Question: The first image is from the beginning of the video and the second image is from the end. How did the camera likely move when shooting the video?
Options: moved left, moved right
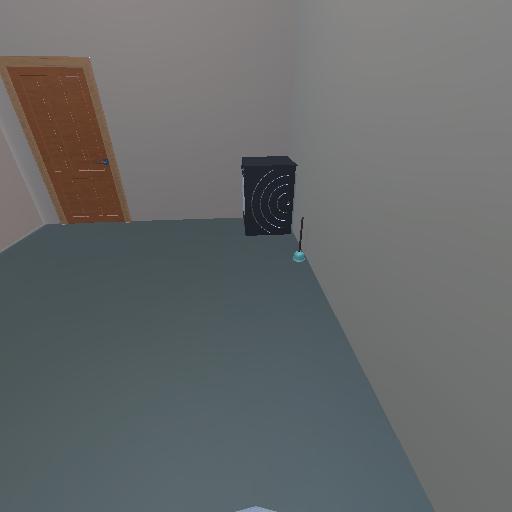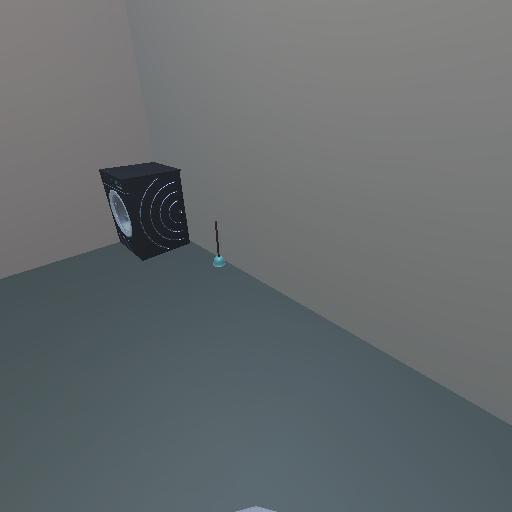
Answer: moved left